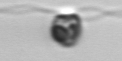
Label: flagellate_morphotype1